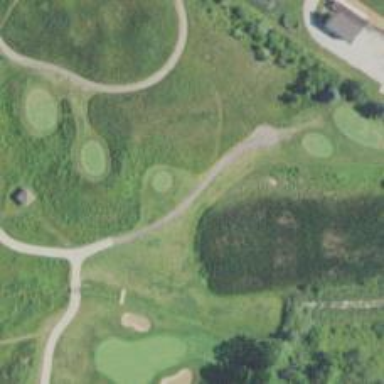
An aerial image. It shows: Path used for both walking and golf.